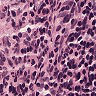
Metastatic tissue present: no